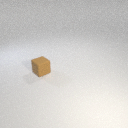
small brown rubber cube